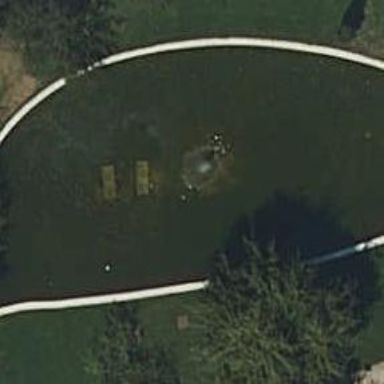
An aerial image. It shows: Fountain.